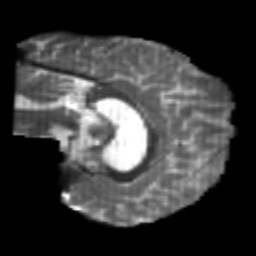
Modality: T2w
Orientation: sagittal
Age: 21
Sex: male
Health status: healthy
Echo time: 0.074 s